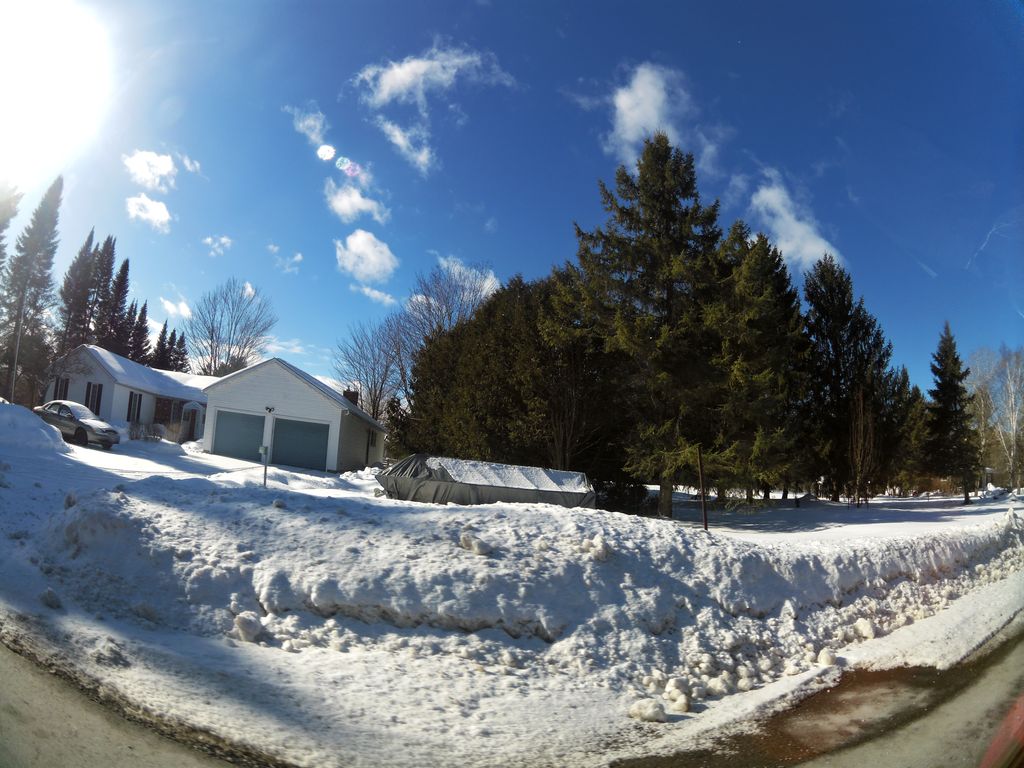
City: ottawa-gatineau